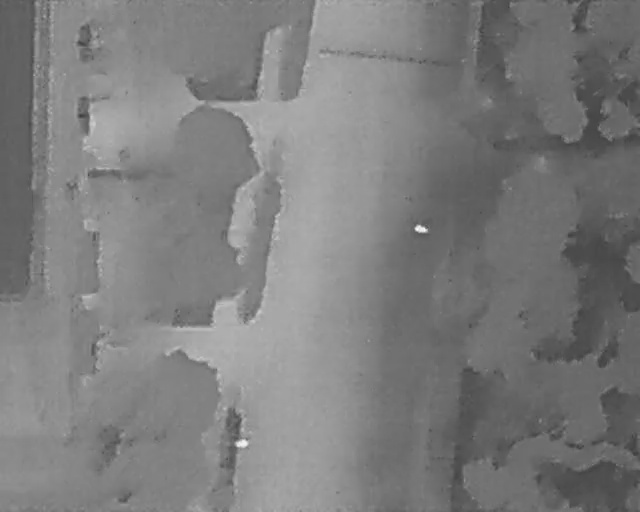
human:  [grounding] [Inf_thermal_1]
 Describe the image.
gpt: In the satellite image, there is